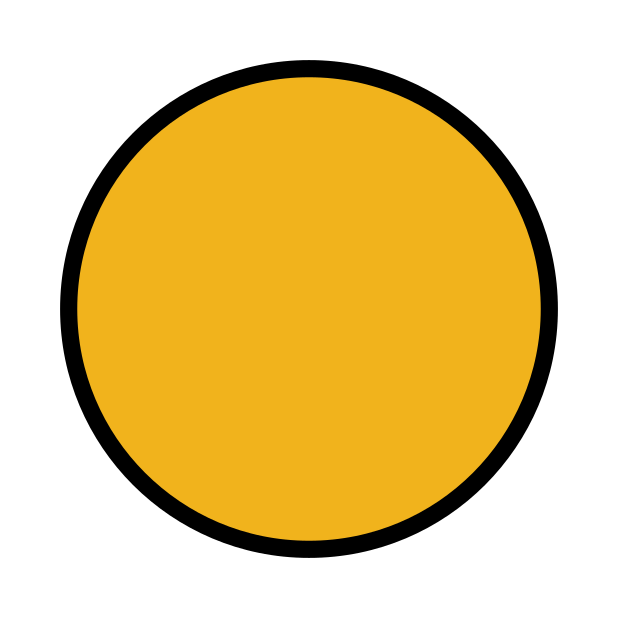
orange circle